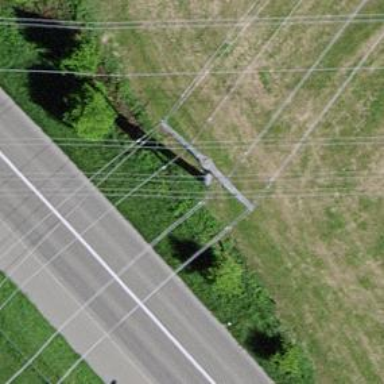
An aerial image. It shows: Power line is depicted.